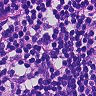
Metastatic tissue present: yes